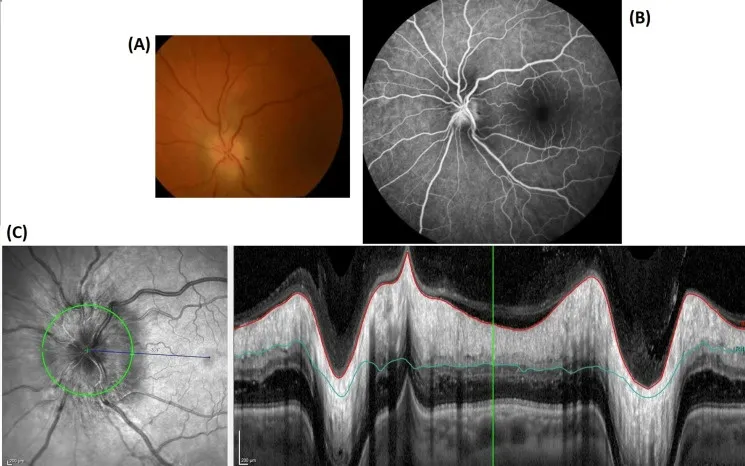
(A) Fundus photo.
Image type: ophthalmic_imaging (oct)